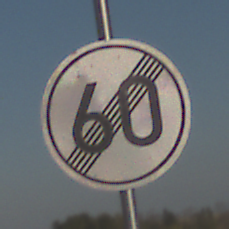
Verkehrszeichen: EndeGeschwindigkeit60
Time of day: MorningAfternoon
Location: Outdoor (Nature)
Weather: PartlyCloudy
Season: NotSpecified
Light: Natural